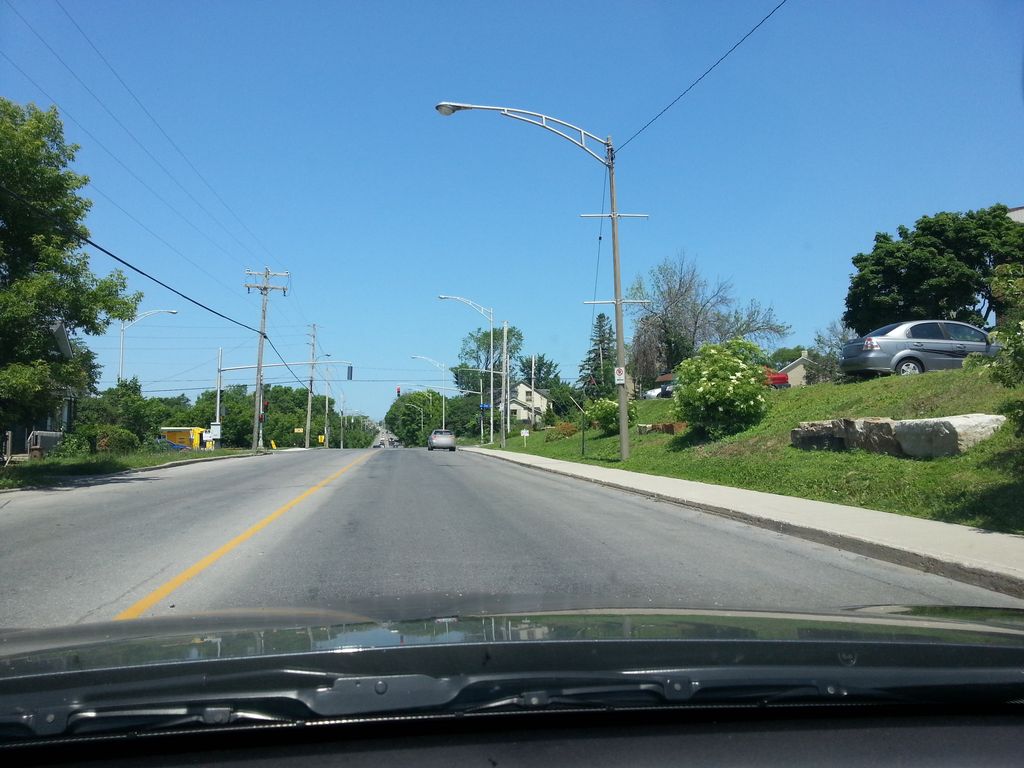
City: ottawa-gatineau